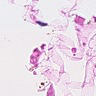
Metastatic tissue present: no